Question: I have aproblem displaying the map on my galaxy S4 4.2.2,in fact,I'am a new android student,and I tried to work with the fragment in map,this is a part of my class Map:
'''
public class Map extends Fragment {
private GoogleMap Gmap;
private static LatLng Myposition, position;
Marker marker, myplace;
ArrayList<LatLng> markerPoints;
private Double latitude;
private Double longitude;
private Double t1, t2;
@SuppressLint("NewApi")
public View onCreateView(LayoutInflater inflater, ViewGroup container,
Bundle savedInstanceState) {
View v = inflater.inflate(R.layout.fragmentmap, null, false);
//Gmap = ((MapFragment) getFragmentManager().findFragmentById(R.id.map))
Gmap = ((MapFragment) getChildFragmentManager().findFragmentById(R.id.map))
.getMap();
Gmap.setMapType(GoogleMap.MAP_TYPE_HYBRID);
markerPoints = new ArrayList<LatLng>();
GPSTracker gps = new GPSTracker(getActivity());
// check if GPS enabled
if (gps.canGetLocation()) {
latitude = gps.getLatitude();
longitude = gps.getLongitude();
System.out.println("latitude" + latitude);
System.out.println("longitude" + longitude);
.... }
'''
those are the errors:

thanks for any Help
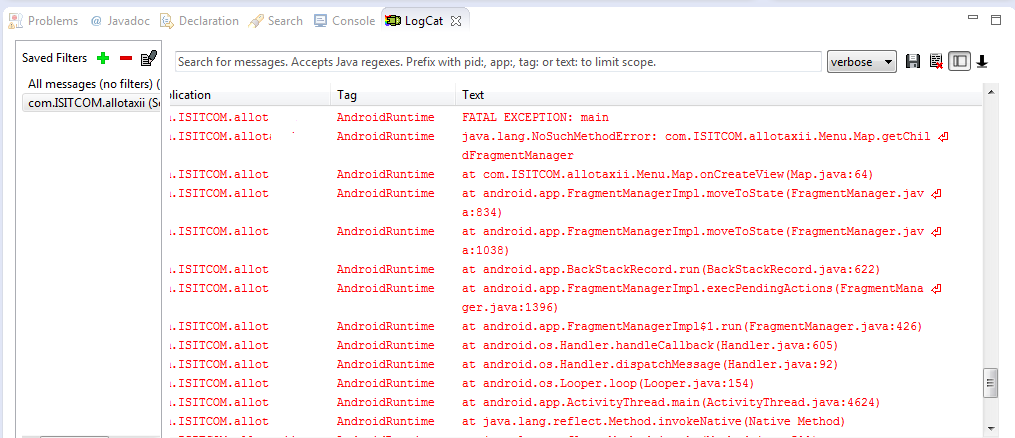
Answer: If you want to display a map with fragment, there is a good open source sample <URL>.
You can clone it and try. I have tried and it works.
Don't forget put you API key in your 'AndroidManifest.xml' such that
'''
<meta-data
android:name="com.google.android.maps.v2.API_KEY"
android:value="YOUR_API_KEY"/>
'''
To know how to get the Key from <URL>.
Also you can refer to <URL>, it may helps.